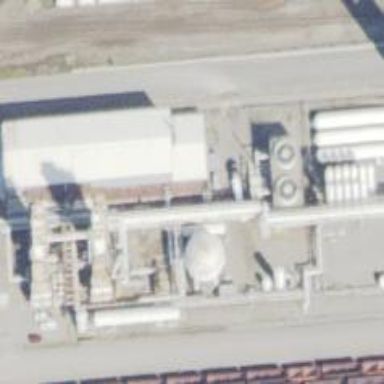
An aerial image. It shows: Storage tank that is man-made.